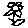
Label: flower